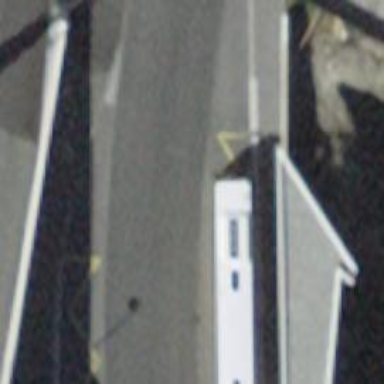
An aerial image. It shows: Bus stop with sheltered platform for public transport.